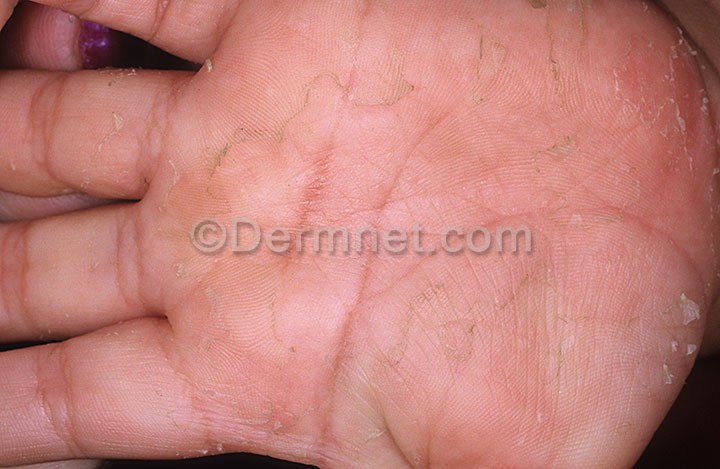
Disease: Exanthems and Drug Eruptions